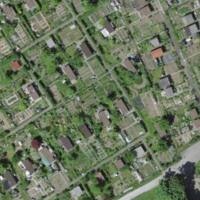
EUNIS habitat code: 53
Species observed at this site:
Neottia nidus-avis
Lapsana communis